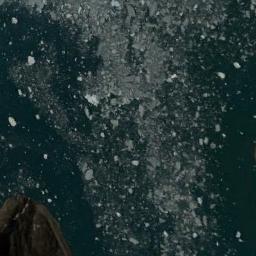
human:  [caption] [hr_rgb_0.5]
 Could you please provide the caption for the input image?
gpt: There are many ice on the deep blue sea next to the land .

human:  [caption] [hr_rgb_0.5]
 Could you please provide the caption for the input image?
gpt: A large piece of thin ice scattered on the blue sea .

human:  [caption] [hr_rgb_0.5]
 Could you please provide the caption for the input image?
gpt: The sea is surrounded by sea ice .

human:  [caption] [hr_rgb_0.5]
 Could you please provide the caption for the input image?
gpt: A lot of small pieces of sea ice are next to the land .

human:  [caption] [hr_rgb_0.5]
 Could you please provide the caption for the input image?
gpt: There are many pieces of sea ice .